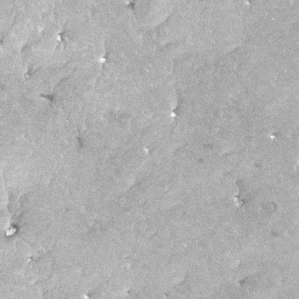
Label: frost